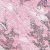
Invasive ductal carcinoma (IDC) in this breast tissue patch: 0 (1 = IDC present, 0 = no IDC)